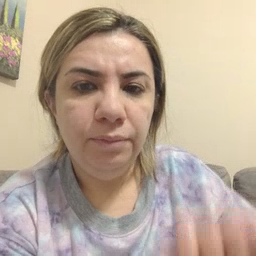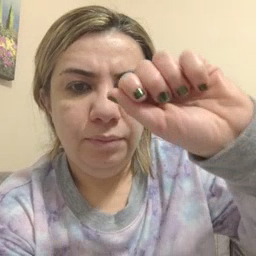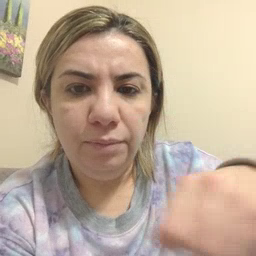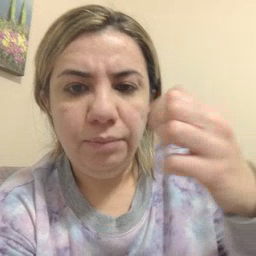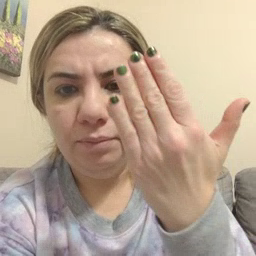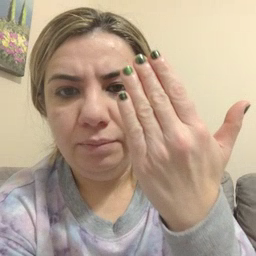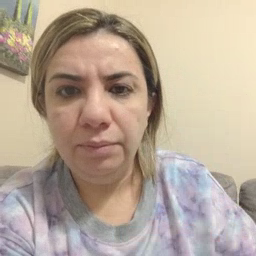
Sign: mitten